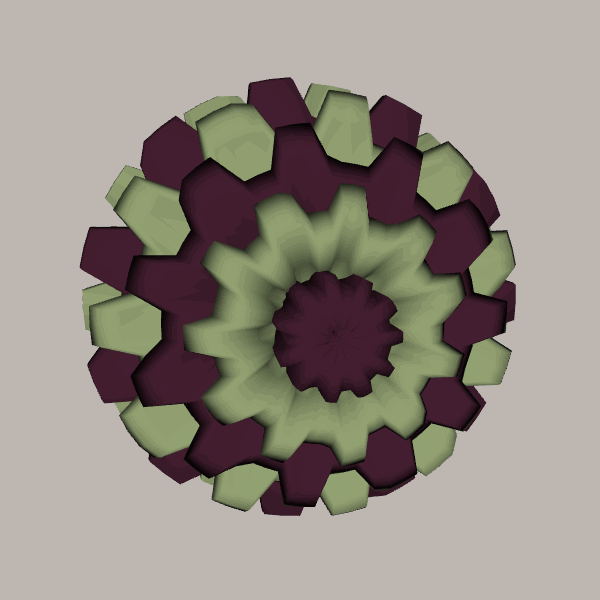
Background: light